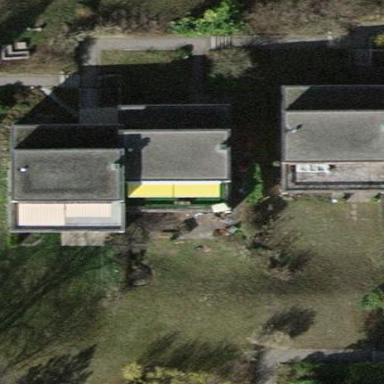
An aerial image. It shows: Terrace building.